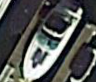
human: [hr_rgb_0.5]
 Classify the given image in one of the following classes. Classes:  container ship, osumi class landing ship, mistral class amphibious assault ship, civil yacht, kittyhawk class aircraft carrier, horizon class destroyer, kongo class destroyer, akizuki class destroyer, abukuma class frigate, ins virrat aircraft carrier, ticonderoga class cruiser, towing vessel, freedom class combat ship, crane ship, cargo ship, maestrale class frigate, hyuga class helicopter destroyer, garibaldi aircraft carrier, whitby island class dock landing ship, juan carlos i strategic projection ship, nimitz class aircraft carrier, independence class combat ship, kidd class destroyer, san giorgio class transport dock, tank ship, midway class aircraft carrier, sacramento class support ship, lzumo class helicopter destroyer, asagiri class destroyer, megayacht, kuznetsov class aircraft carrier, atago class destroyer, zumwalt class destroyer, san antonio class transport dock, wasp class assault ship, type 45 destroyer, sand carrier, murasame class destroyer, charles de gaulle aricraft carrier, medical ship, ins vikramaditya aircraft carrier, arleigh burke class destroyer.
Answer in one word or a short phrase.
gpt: Civil yacht